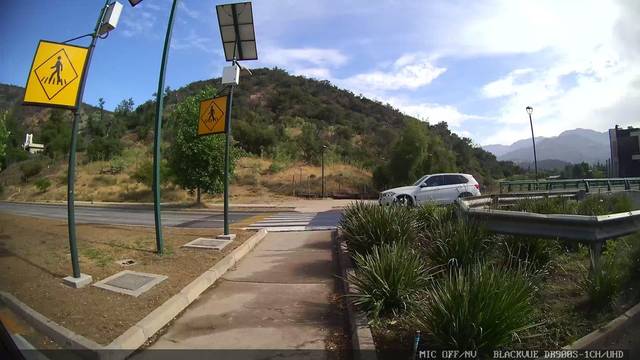
Region: Chile
Coordinates: -33.332, -70.551